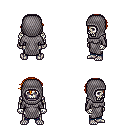
a pixel art fantasy rpg character, male body template, skeleton, chain mail, magenta pants, light blonde short bangs hairstyle, chain hood, four views (front, back, left, right), 2x2 character sprite sheet, small pixel art, hard edges, no anti-aliasing